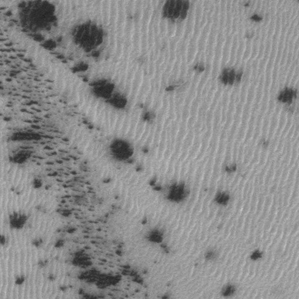
Label: frost